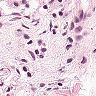
Metastatic tissue present: no